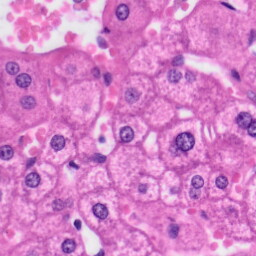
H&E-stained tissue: Liver